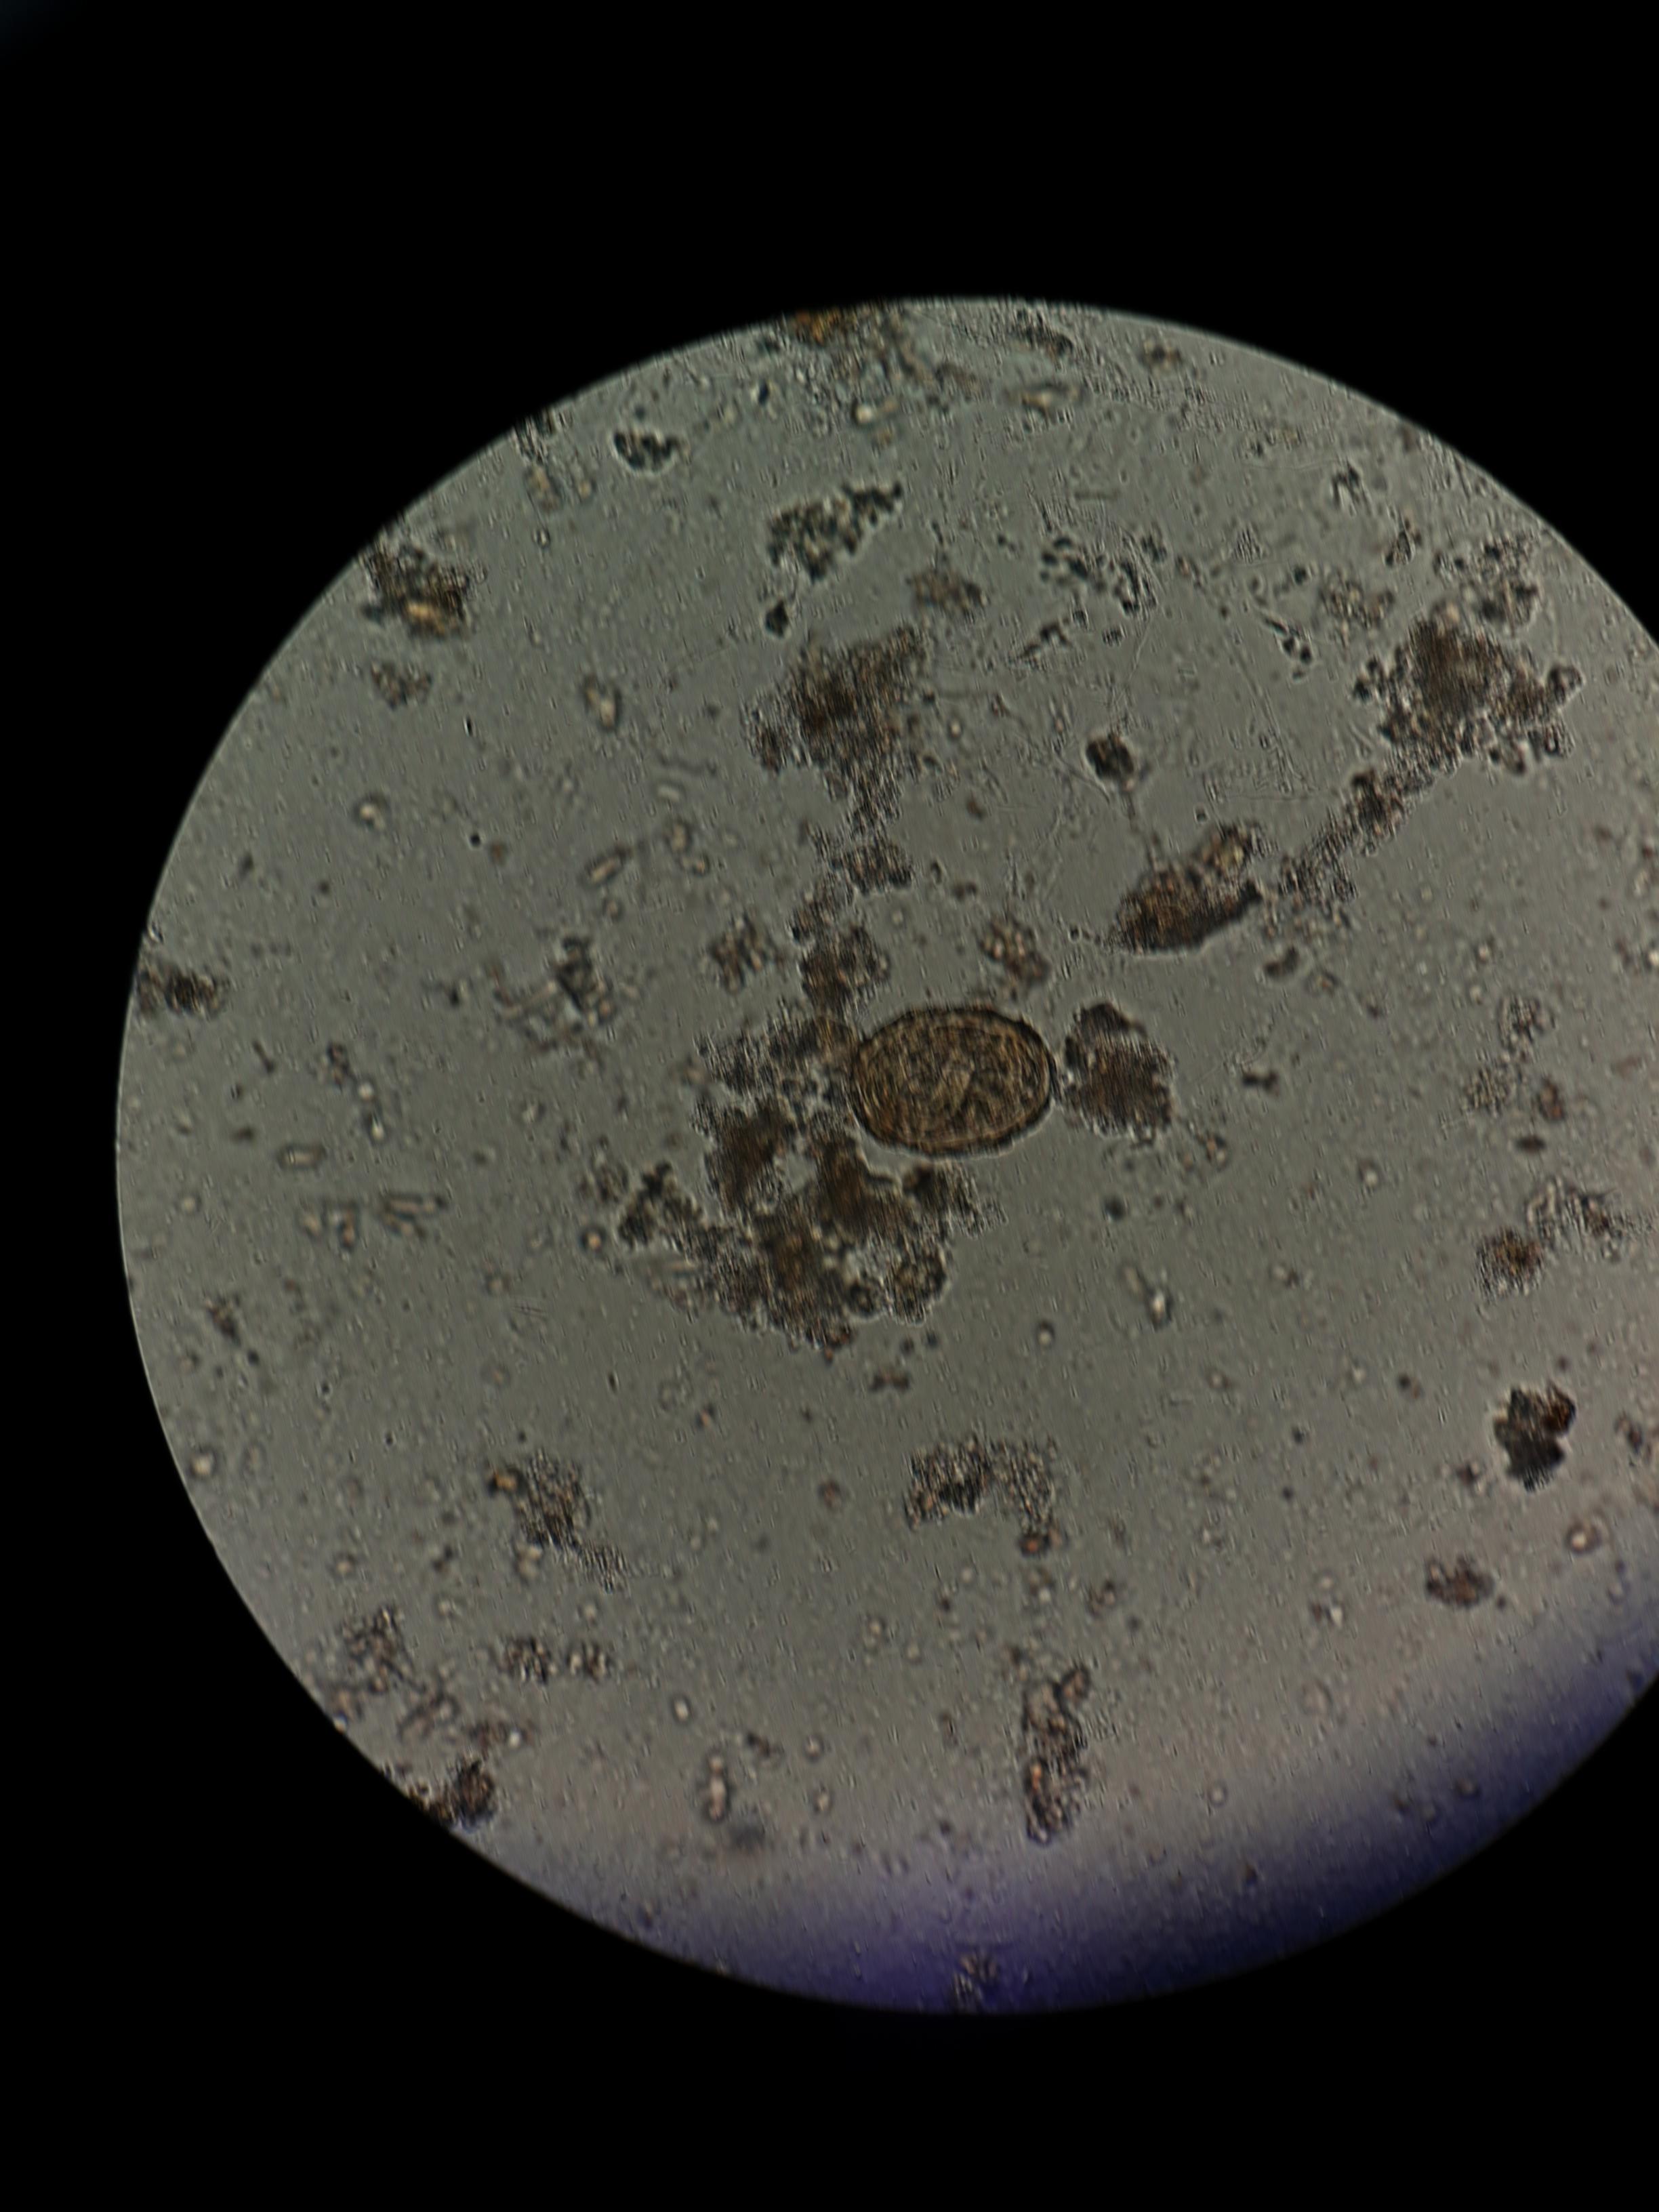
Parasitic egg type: Ascaris lumbricoides